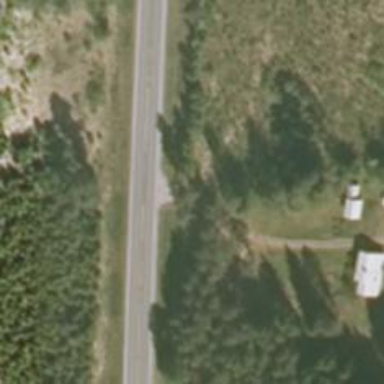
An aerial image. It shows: View of road.